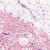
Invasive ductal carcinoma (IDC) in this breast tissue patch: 0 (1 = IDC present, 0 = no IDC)